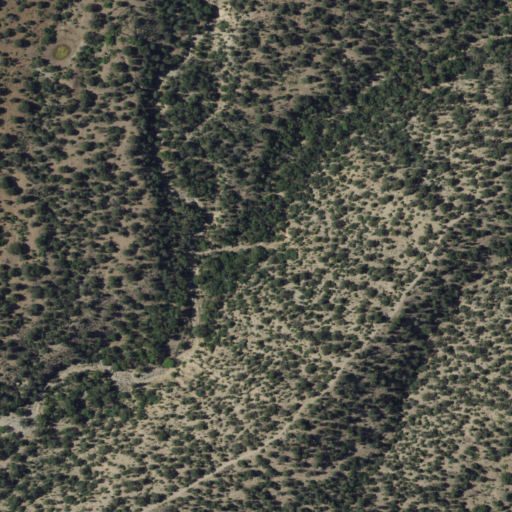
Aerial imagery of valley in New Mexico named Goat Corral Canyon containing evergreen forest and shrub